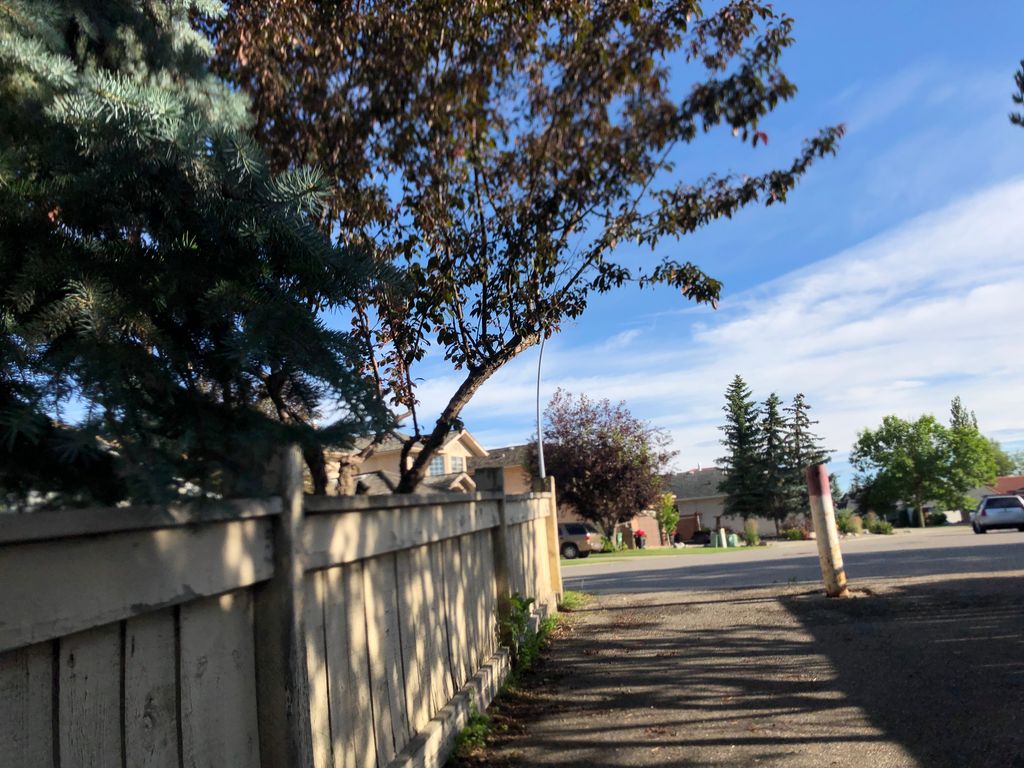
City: calgary